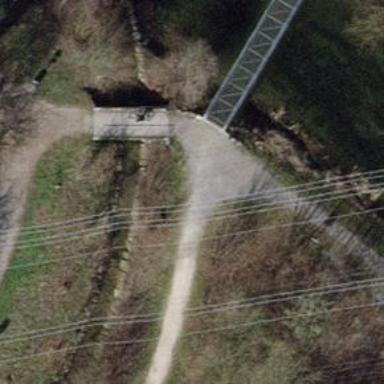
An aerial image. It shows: Path surfaced with fine gravel.